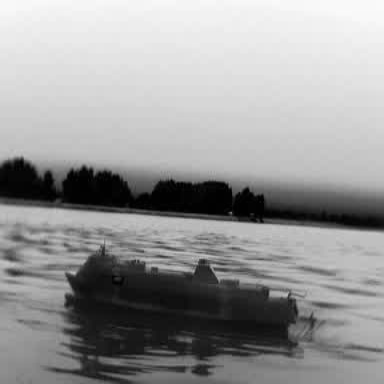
There is a container_ship in the infrared image.